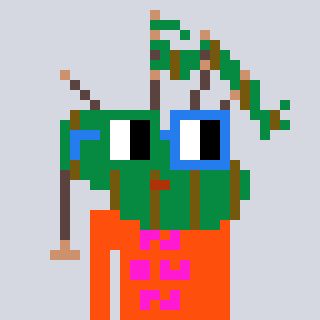
a pixel art character with square green and blue glasses, a bagpipe-shaped head and a orange-colored body on a cool background